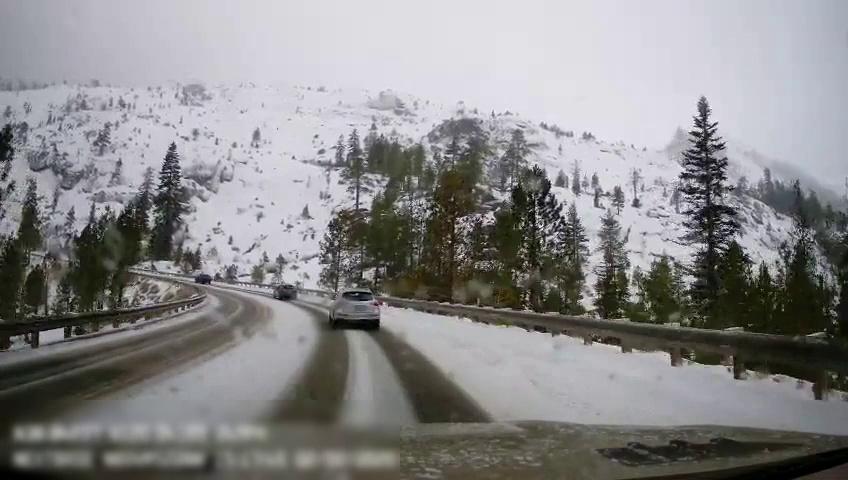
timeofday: Day
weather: Snowy
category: Drivable Space
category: Vehicles | Car
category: Vehicles | Car
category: Vehicles | Car